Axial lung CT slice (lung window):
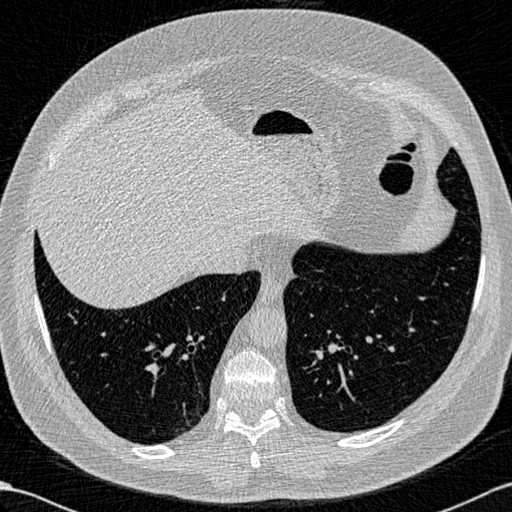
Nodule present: no